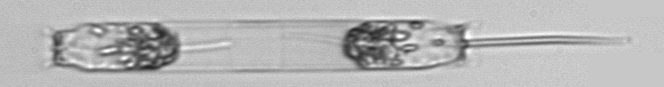
Label: Ditylum_brightwellii